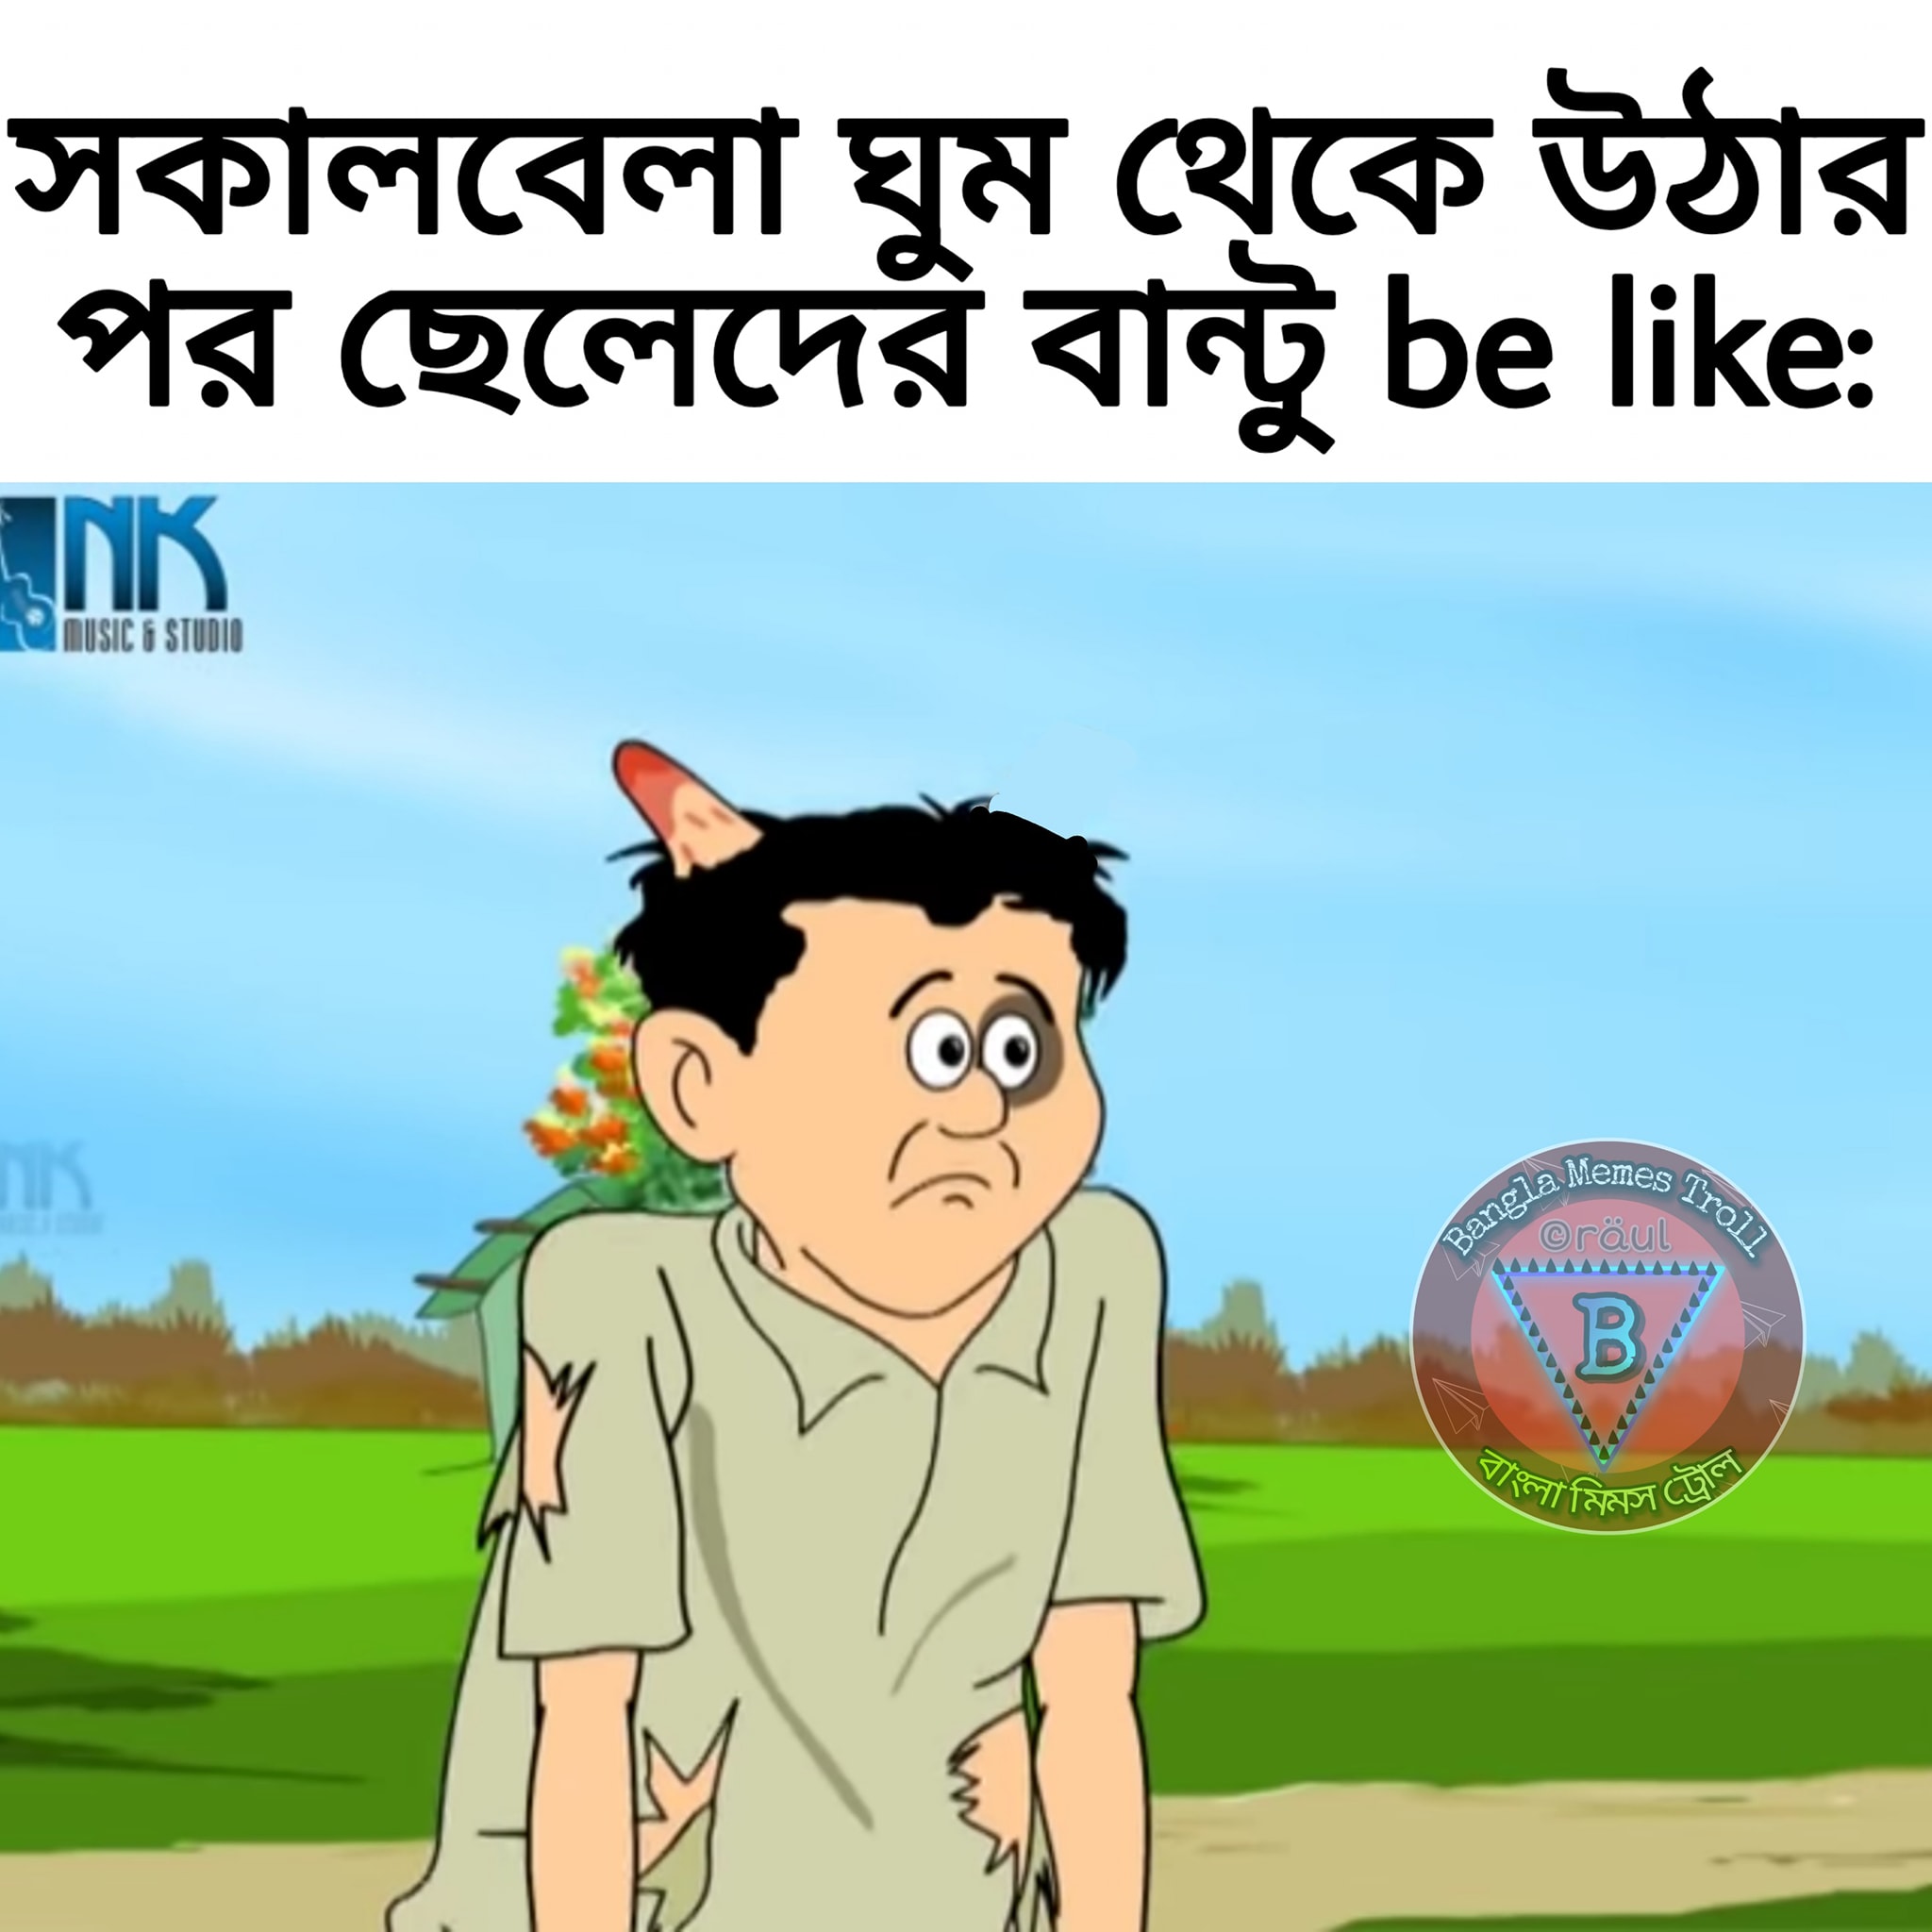
Text: সকালবেলা ঘুম থেকে উঠার পর ছেলেদের বান্টু
Label: Non Hate